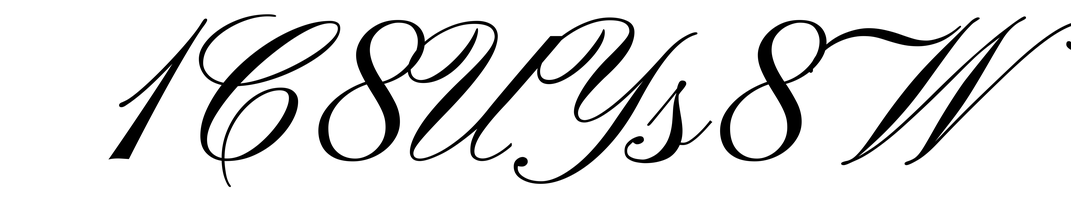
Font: PinyonScript-Regular